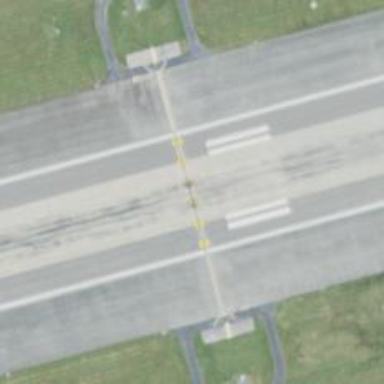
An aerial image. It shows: Arresting gear at the airport.